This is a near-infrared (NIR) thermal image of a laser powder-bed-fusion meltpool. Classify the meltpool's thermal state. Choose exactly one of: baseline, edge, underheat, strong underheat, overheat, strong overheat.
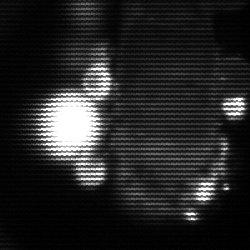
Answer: strong underheat